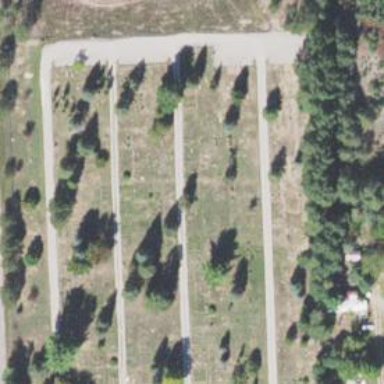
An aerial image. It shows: Cemetery.